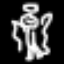
Label: angel